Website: ulta-beauty
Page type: billing-address
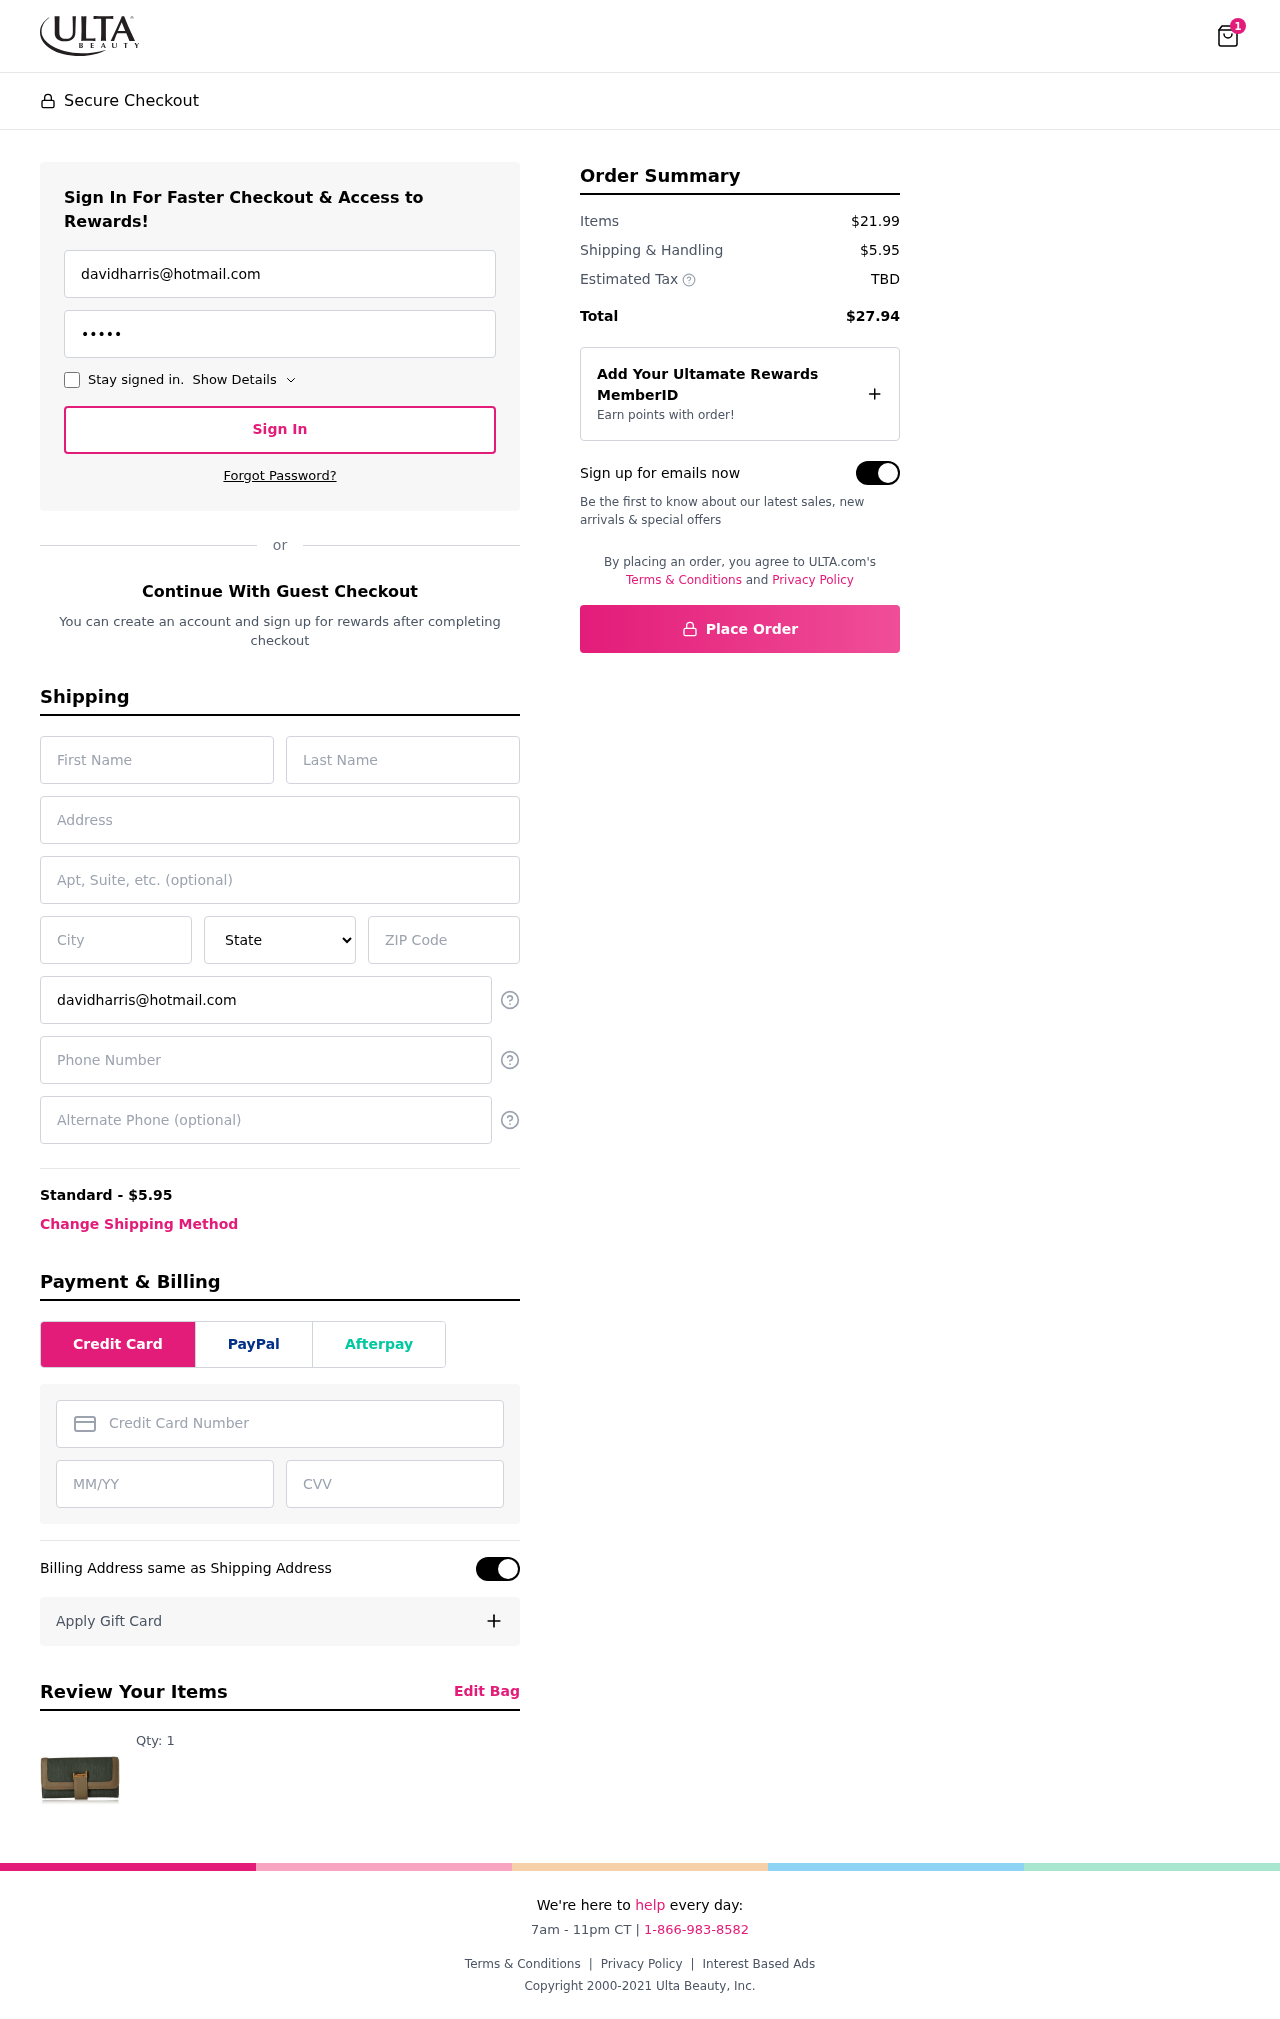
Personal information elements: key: PII_STATE
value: DC
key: PII_EMAIL
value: davidharris@hotmail.com
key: PII_FIRSTNAME
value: David
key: PII_LASTNAME
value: Harris
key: PII_STREET
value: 846 Patterson Green Suite 940
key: PII_STREET2
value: Suite 215
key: PII_CITY
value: Hooperville
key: PII_POSTCODE
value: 06375
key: PII_PHONE
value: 5072593866
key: PII_CARD_NUMBER
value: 4558 5225 5847 0960
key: PII_CARD_EXPIRY
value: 11/29
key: PII_CARD_CVV
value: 107
Product elements: key: PRODUCT1_QUANTITY
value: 1
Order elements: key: ORDER_NUM_ITEMS
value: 1
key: ORDER_SHIPPING_COST
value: $5.95
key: ORDER_SUBTOTAL
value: $21.99
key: ORDER_TOTAL
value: $27.94